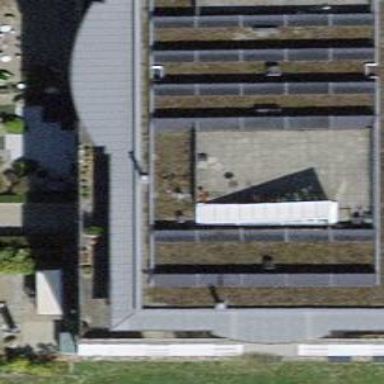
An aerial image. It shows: Building with flat roof.